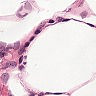
Metastatic tissue present: no